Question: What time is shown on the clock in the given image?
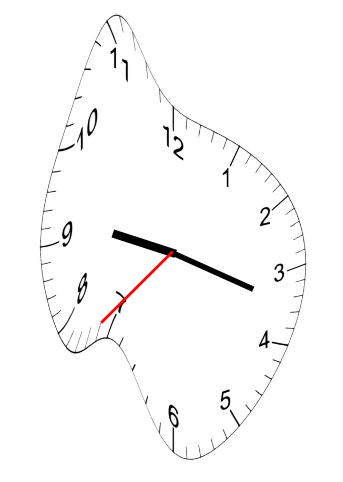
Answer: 09:17:37